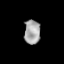
Tissue: lung
Cell type: T cells
Senescence score: 0.1737
Nuclear area (px): 381
Mean DAPI intensity: 164.276